Question: I am having a strange problem here. I have a UIScrollView that is setup in the interface builder. I add content to it via a method called setupScrollView which is as follows :
'''
-(void)setupScrollView {
UIView *content = [[UIView alloc] initWithFrame:CGRectMake(0, 0, self.scrollView.frame.size.width*[self.stickers count], self.scrollView.frame.size.height)];
for(int i=0; i<[self.stickers count]; i++){
UIImageView *imageView= [[UIImageView alloc] initWithFrame:CGRectMake(i*self.scrollView.frame.size.width, 0, self.scrollView.frame.size.width, self.scrollView.frame.size.height)];
MySticker *sticker = self.stickers[i];
imageView.image=sticker.image;
[content addSubview:imageView];
NSLog(@"scroll view width is %f",self.scrollView.frame.size.width);
NSLog(@"ImageView width is %f", imageView.frame.size.width);
}
self.scrollView.contentSize=CGSizeMake(content.frame.size.width ,content.frame.size.height);
[self.scrollView addSubview:content];
}
'''
Now I call this method in 'viewDidLayoutSubviews' because I need the views to be repositioned first after using the constraints set in the interface builder. This all works fine but my images in the scroll view are slightly distorted with jagged edges, there are sticker/chat images with black outlines so it's quite noticeable. If however I place the [self setupScrollView] in the viewDidLoad method the images won't be distorted and look perfectly clear. Example image:

Have no idea why it is doing this. Could anyone give me some pointers to what I might be doing wrong?
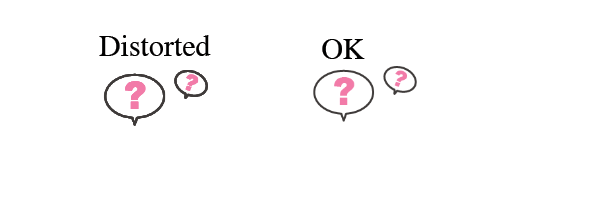
Answer: If it works correctly in viewDidLoad try to call setupScrollView method in viewWillLayoutSubviews method.
Also check situation when setupScrollView will be call more than once to avoid adding duplicates.